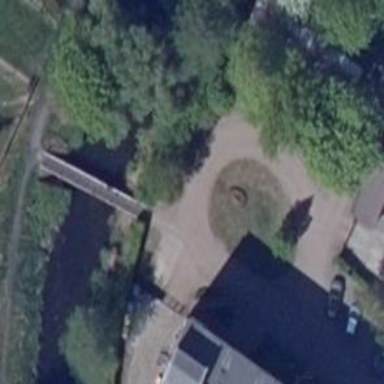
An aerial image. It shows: Track road with bridge.